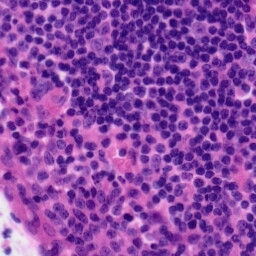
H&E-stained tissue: Tonsil